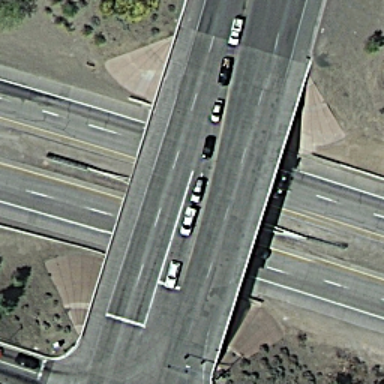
An overpass cross the roads vertically .